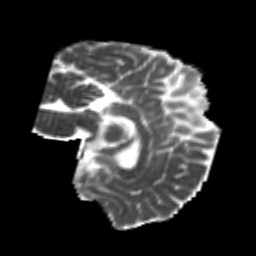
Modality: MD
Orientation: sagittal
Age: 24
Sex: female
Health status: healthy
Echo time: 0.074 s